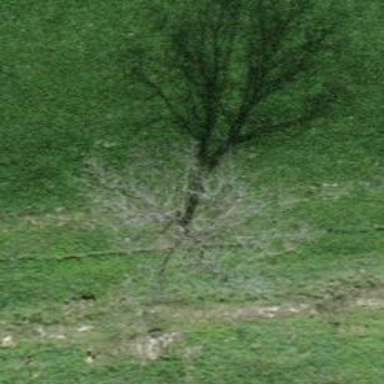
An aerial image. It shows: Broadleaved tree with lush foliage.